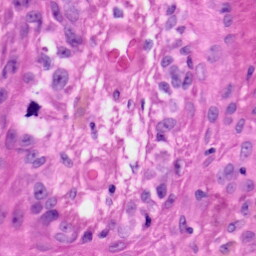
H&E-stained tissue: Skin